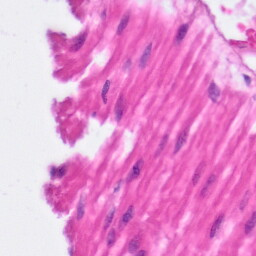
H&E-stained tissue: Pancreatic